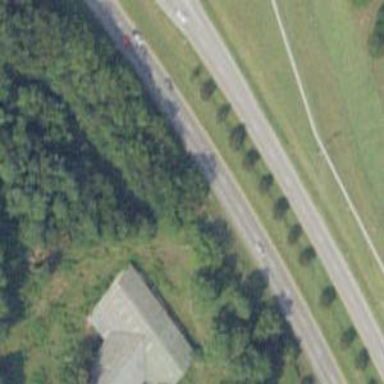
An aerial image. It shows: Primary highway that functions as expressway.